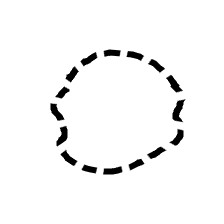
Shape: circle